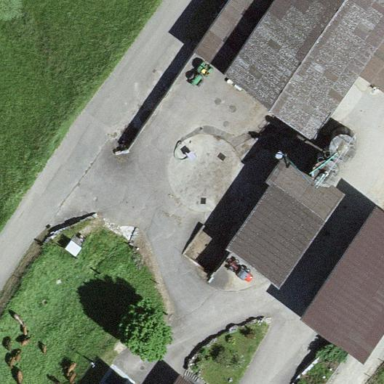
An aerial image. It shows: Farmyard area.